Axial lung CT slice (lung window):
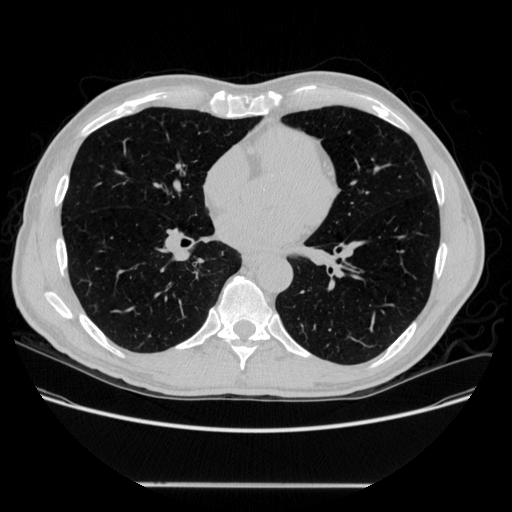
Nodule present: no